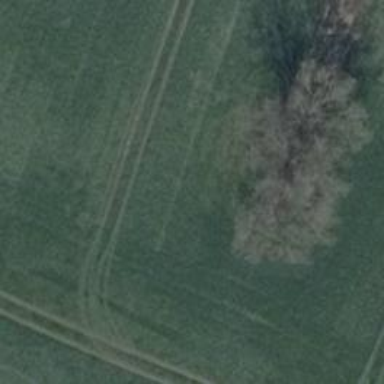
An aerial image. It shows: Row of trees in natural setting.